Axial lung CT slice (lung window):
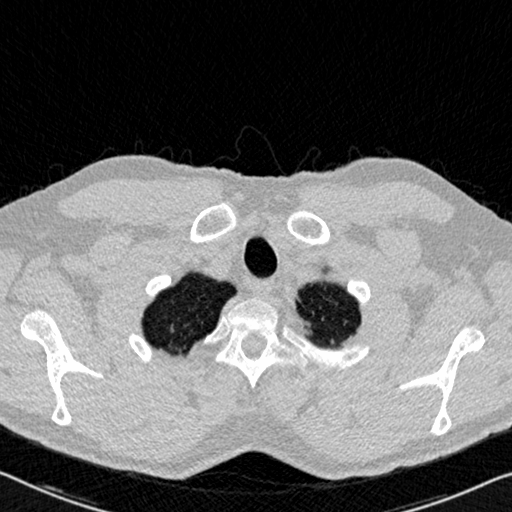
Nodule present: no